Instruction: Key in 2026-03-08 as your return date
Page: home
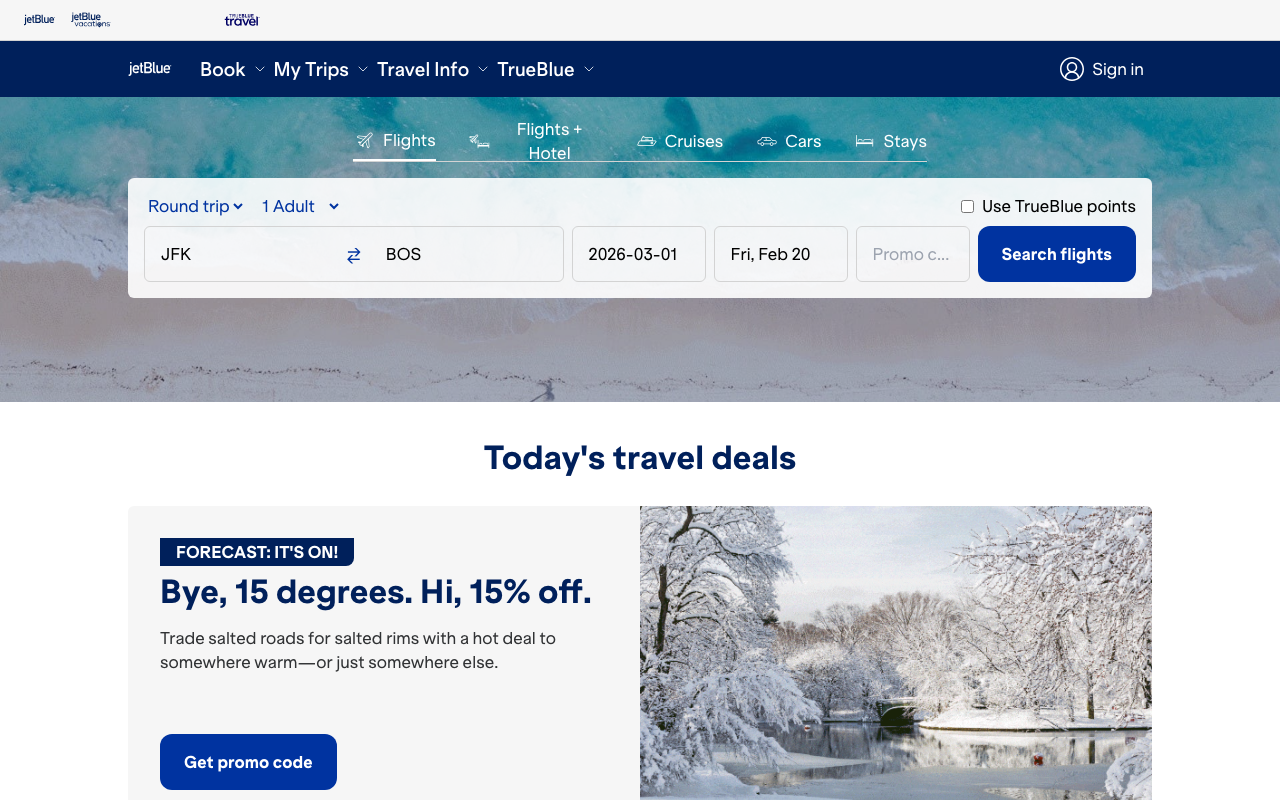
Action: type